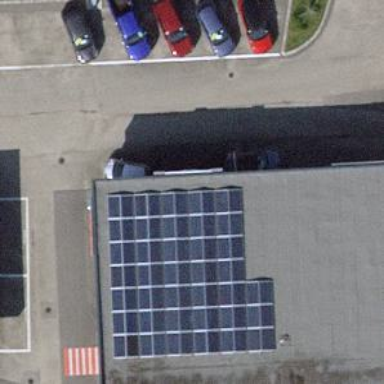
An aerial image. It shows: Car shop.